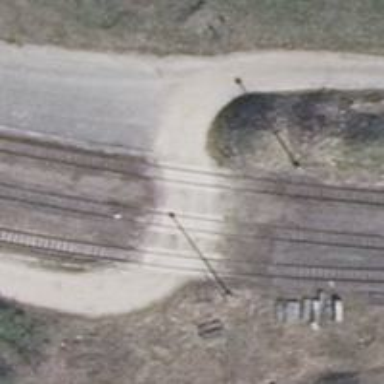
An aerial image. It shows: Level crossing along the railway.